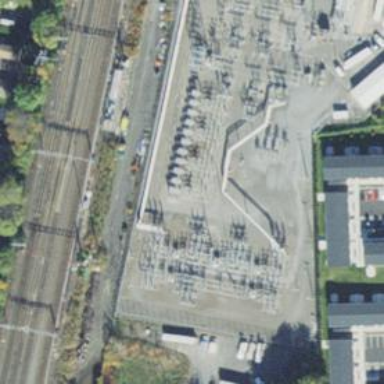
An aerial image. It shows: Switch used for power control.